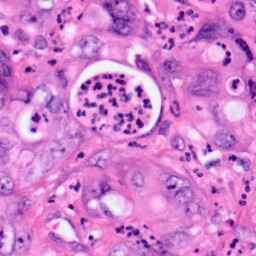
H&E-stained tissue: Pancreatic